Question: I have trouble doing this...
You may want to get the same result as in <URL>
Using this image., and other parameters keep default.
'''
def search_img(item, image_name):
try:
f = open(image_name, 'rb')
img = f.read()
print type(img)
except IOError, e:
print 'fail to open %s' % image_name
print e
return None
ts = str(time.time())
m = md5.new('testsearch_by_image' + item)
m.update(ts)
m.update('<PHONE>')
sign = m.hexdigest()
params = urllib.urlencode( {
'item': item,
'app_key': 'test',
'cmd':'search_by_image',
'sign':sign,
'img_file':img,
'extra':'',
'time_stamp':ts,
})
headers = {'Content-type': 'application/x-www-form-urlencode',
'Accept': 'text/plain'}
conn = httplib.HTTPConnection('i.joyton.com', 2010)
conn.request('POST', '', params, headers)
response = conn.getresponse()
print response.status, response.reason
print response.read()
conn.close()
return response.read()
if __name__ == '__main__':
search_img('book', 'f:\book_001.jpg')
'''
In the browser everything works perfectly, but my script does not. Sometimes the script returns the right result; sometimes it gets other books, sometimes it gets nothing at all. When it gets other books, these books are usually searched by others recently.
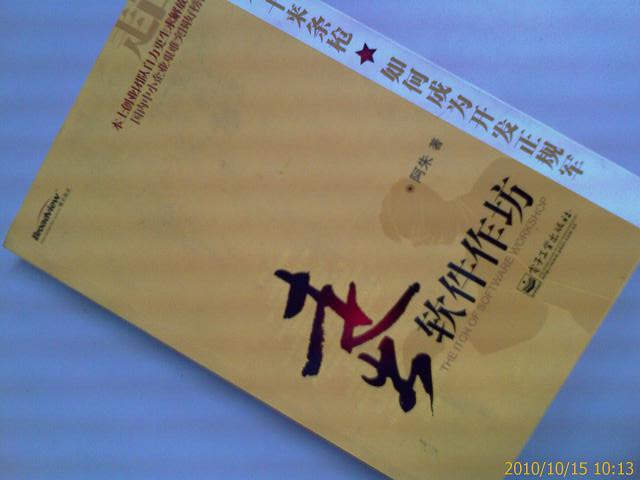
Answer: Here is your code modified to do a 'multipart/form-data'. Although this didn't work, when I tested at my PC against your URL, it probably needs some hacking (may be the sign isn't proper or something) before you can get it to work.
'''
import mimetypes
import string
import random
import time
import md5
import httplib
def upload(fields,files):
boundaryChars = list(string.lowercase) + list(string.uppercase) + [str(x) for x in range(10)] + ['_'*10]
random.shuffle(boundaryChars)
boundary = '----------RaNdOm_crAPP'+''.join(boundaryChars[:20])
CRLF = '
'
elem = []
for key in fields:
elem.append('--' + boundary)
elem.append('Content-Disposition: form-data; name="%s"' % key)
elem.append('')
elem.append(fields[key])
for (key, filename,value) in files:
elem.append('--' + boundary)
elem.append('Content-Disposition: form-data; name="%s"; filename="%s"' % (key, filename))
elem.append('Content-Type: %s' % mimetypes.guess_type(filename)[0] or 'application/octet-stream')
elem.append('')
elem.append(value)
elem.append('--' + boundary + '--')
elem.append('')
body = CRLF.join(elem)
content_type = 'multipart/form-data; boundary=%s' % boundary
return content_type, body
def search_img(item, image_name):
try:
f = open(image_name, 'rb')
img = f.read()
except IOError, e:
print 'fail to open %s' % image_name
print e
return None
ts = str(time.time())
m = md5.new('testsearch_by_image' + item)
m.update(ts)
m.update('<PHONE>')
sign = m.hexdigest()
#params = urllib.urlencode( )
contentType,body = upload({
'item': item,
'app_key': 'test',
'cmd':'search_by_image',
'sign':sign,
#'img_file':img,
'extra':'',
'time_stamp':ts,
},
[('img_file', image_name, img)]
)
headers = {
'Accept':'text/html,application/xhtml+xml,application/xml;q=0.9,*/*;q=0.8',
'Content-type': contentType,
'User-Agent':'Mozilla/5.0 (X11; Linux x86_64) AppleWebKit/536.5 (KHTML, like Gecko) Chrome/19.0.1084.56 Safari/536.5',
'Host':'i.joyton.com:2010',
'Origin':'http://i.joyton.com:2010',
'Referer':'http://i.joyton.com:2010/'
}
#print c
#print body
conn = httplib.HTTPConnection('i.joyton.com', 2010)
conn.request('POST', '/', body, headers)
response = conn.getresponse()
print response.status, response.reason
print response.read()
conn.close()
return response.read()
if __name__ == '__main__':
search_img('book', 'iMgXS.jpg') #the same image.
'''